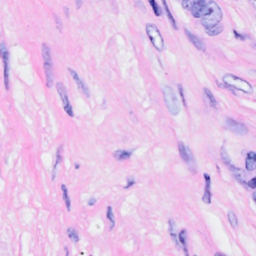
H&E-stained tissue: Breast